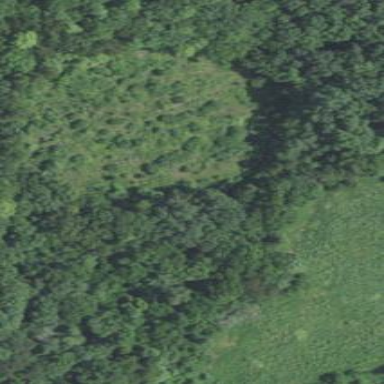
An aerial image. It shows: Mixed woodland with variety of leaf types and cycles.